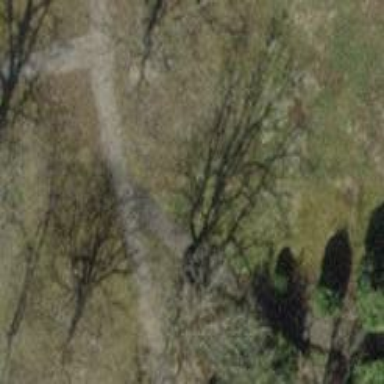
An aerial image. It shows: Brown bench in the vicinity.